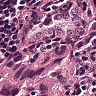
Metastatic tissue present: yes